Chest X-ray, PA view. Patient: 47 years old, sex F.
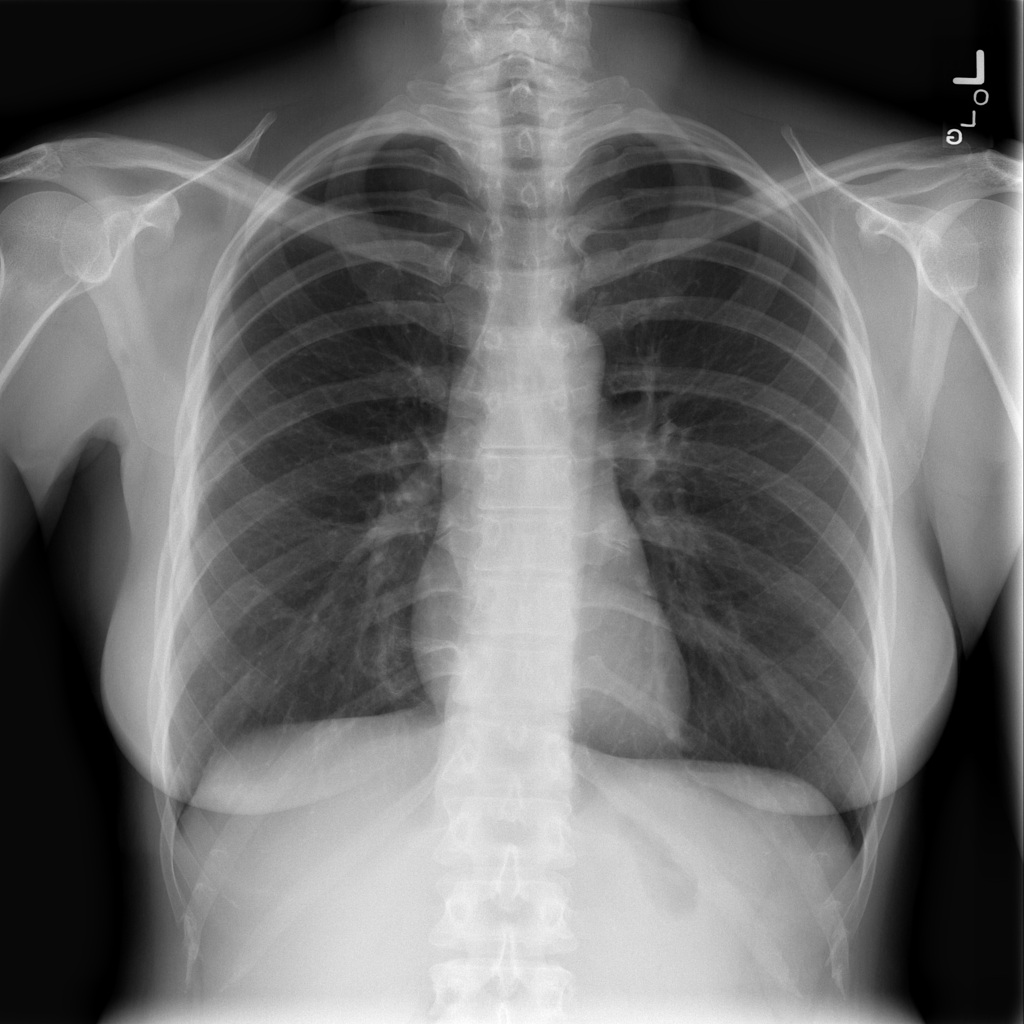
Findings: No Finding